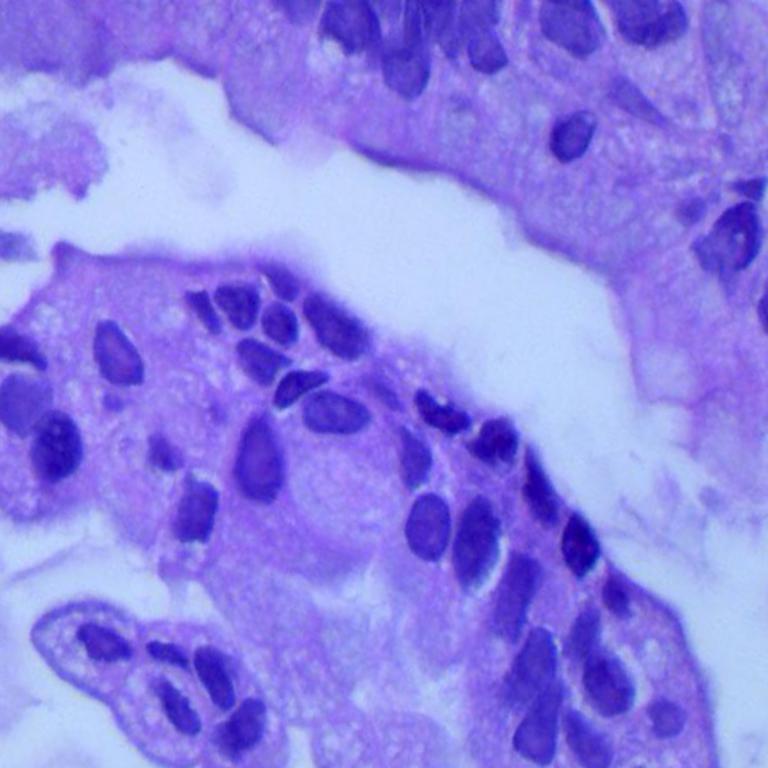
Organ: lung
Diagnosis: adenocarcinomas